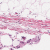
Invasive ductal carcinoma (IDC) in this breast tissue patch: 0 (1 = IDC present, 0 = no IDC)